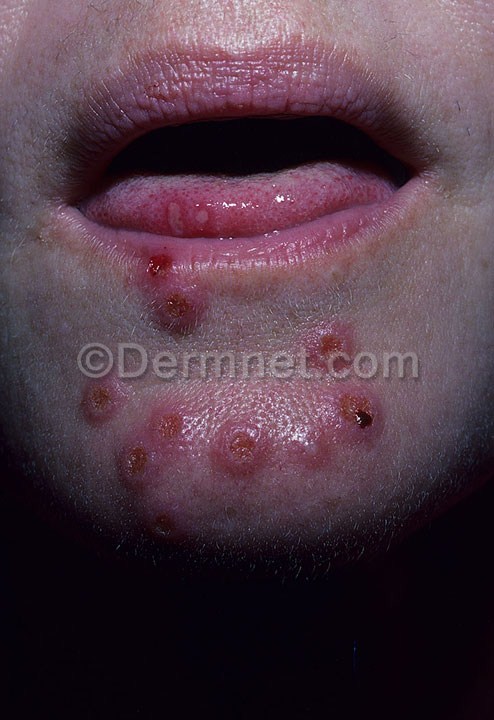
Disease: Warts Molluscum and other Viral Infections